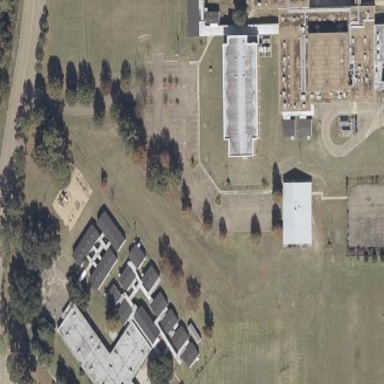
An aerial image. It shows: School.